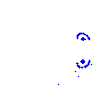
Particle: electron